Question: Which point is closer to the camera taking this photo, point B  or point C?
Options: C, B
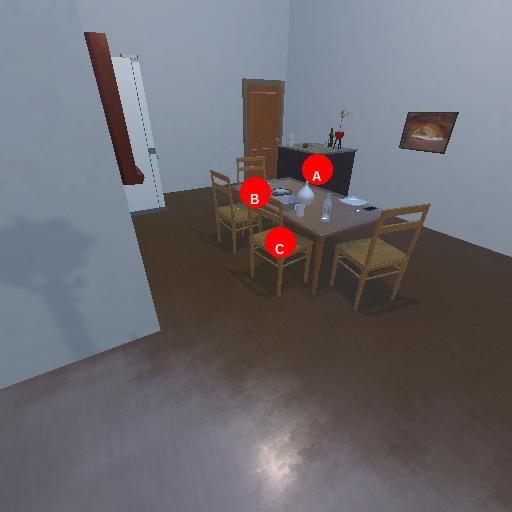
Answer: C